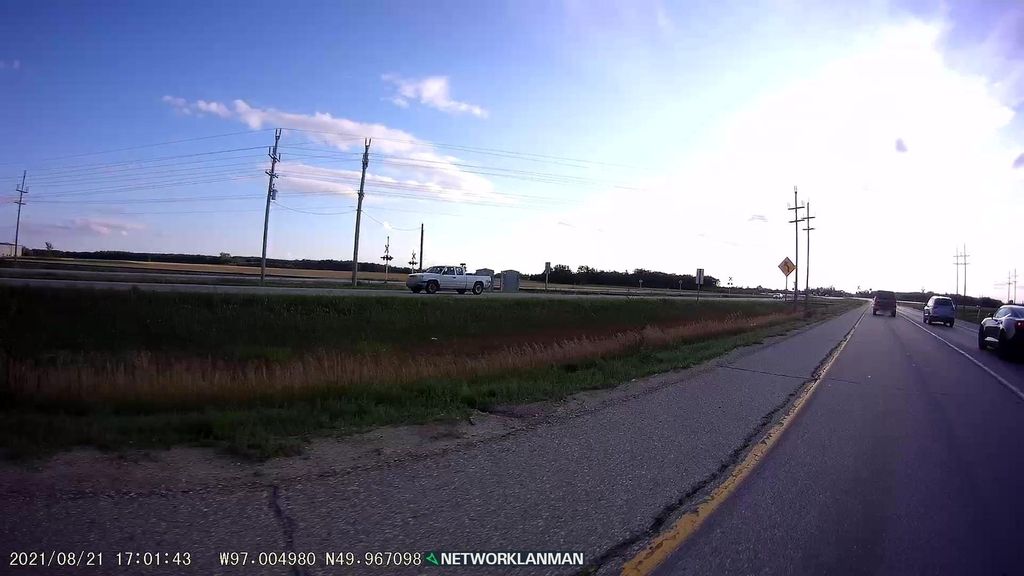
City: winnipeg